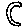
Label: moon